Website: walmart
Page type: order-returns
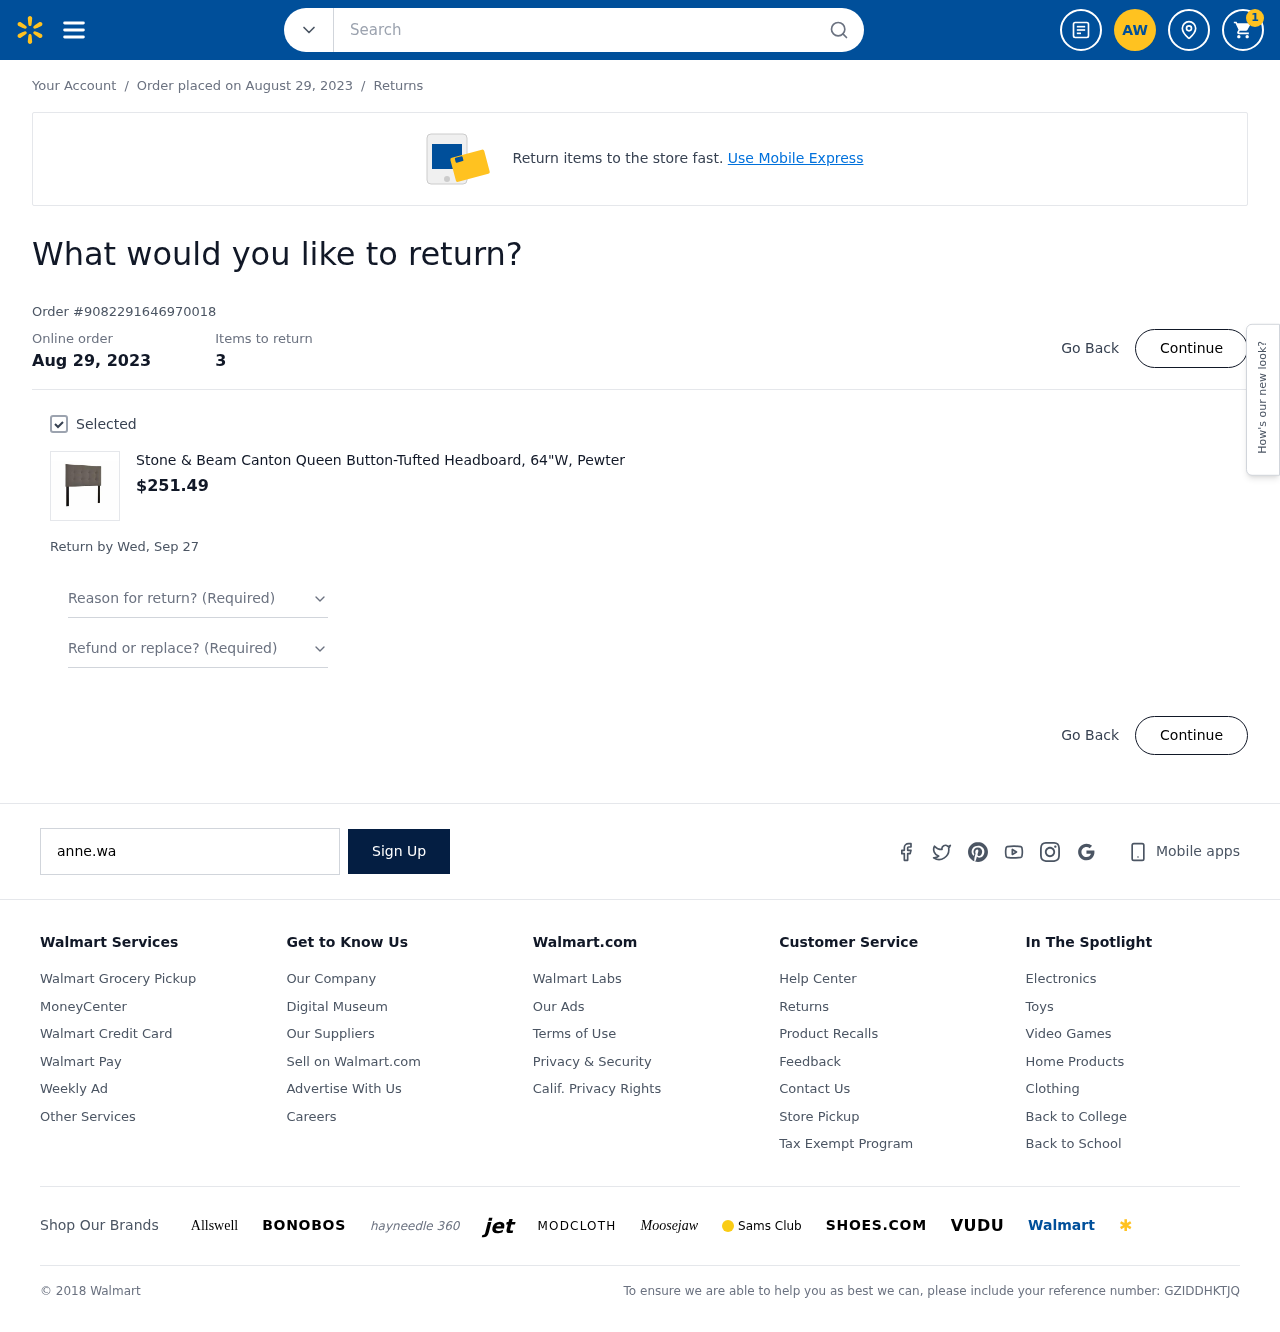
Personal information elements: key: PII_EMAIL
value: anne.warren@gmail.com
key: PII_INITIALS
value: AW
Product elements: key: PRODUCT1_NAME
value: Stone & Beam Canton Queen Button-Tufted Headboard, 64"W, Pewter
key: PRODUCT1_PRICE
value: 251.49
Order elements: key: ORDER_NUM_ITEMS
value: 1
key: ORDER_DATE
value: Order placed on August 29, 2023
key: ORDER_DATE
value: Aug 29, 2023
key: ORDER_ID
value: Order #9082291646970018
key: ORDER_NUM_ITEMS
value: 3
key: ORDER_RETURN_BY_DATE
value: Return by Wed, Sep 27
Search elements: key: HEADER_SEARCH
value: Search